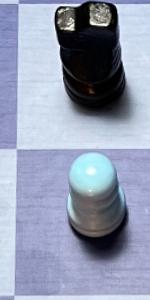
Label: Pawn_White